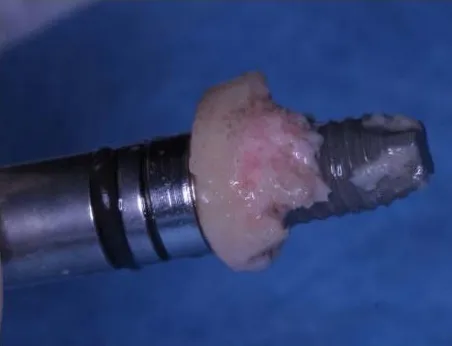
Implant placement into the cylindrical graft before grafting procedure.
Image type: medical_photograph (other_medical_photograph)